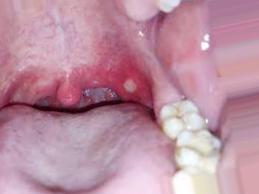
Condition: Mouth Ulcer